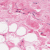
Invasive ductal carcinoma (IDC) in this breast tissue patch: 0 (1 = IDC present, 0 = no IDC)